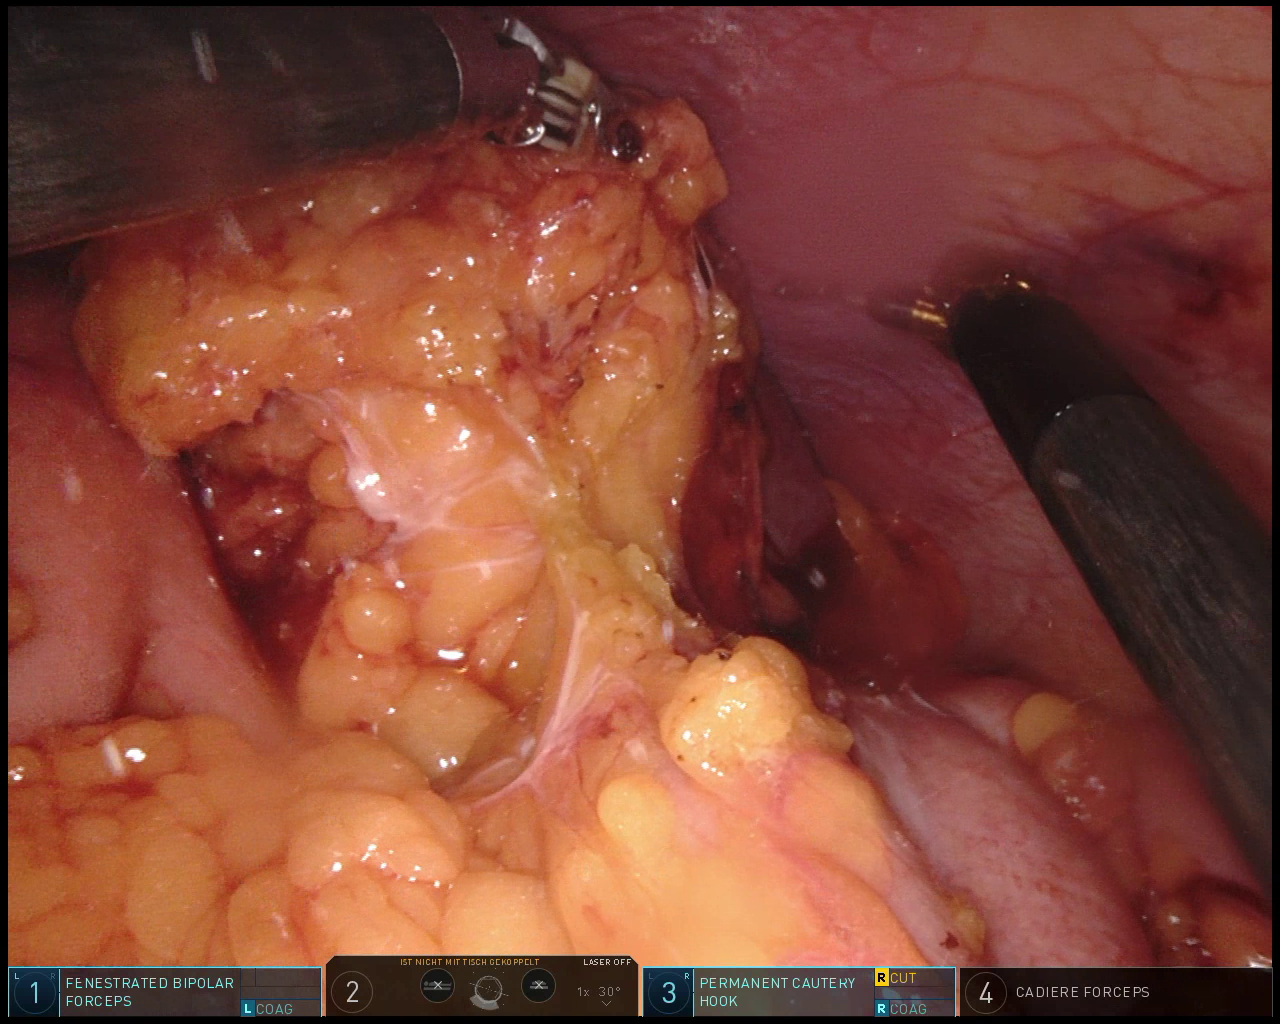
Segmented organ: spleen
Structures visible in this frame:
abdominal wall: yes
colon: yes
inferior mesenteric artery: no
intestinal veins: no
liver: no
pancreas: no
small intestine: no
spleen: yes
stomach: yes
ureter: no
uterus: no
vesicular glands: no